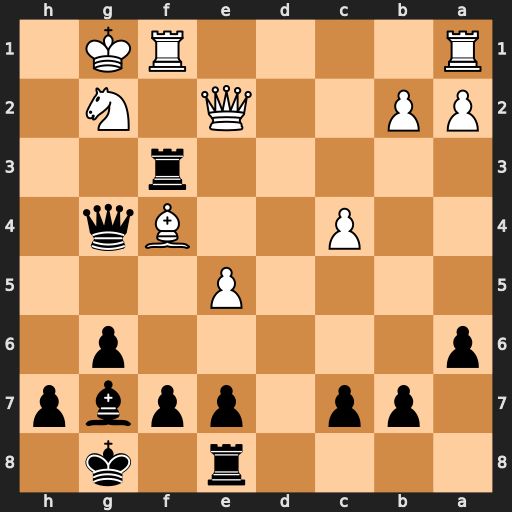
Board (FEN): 4r1k1/1pp1ppbp/p5p1/4P3/2P2Bq1/5r2/PP2Q1N1/R4RK1
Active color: b
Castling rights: -
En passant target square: -
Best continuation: Rxf4 Qxg4 Rxg4